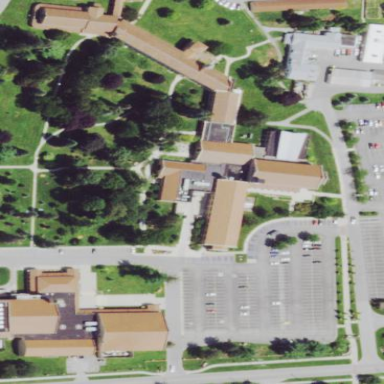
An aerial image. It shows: View of university building.